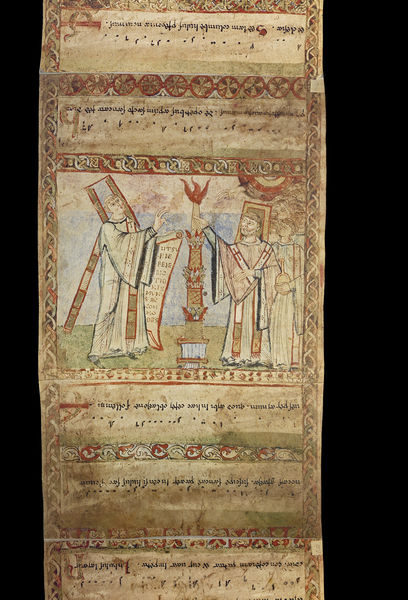
Titel: Exultetrolle, Fragment in 20 Stücken
Standort: Herkunft: Benevent (EU - I - Kampanien)
Institution: Bibliotheca Apostolica Vaticana
Schlagwörter: blau, feuer, himmel, mann, menschen, bunt, männer, schwarz, säule, weiss, zeichnung, gras, rot, wiese, malerei, ornament, teppich, alt, wand, bibel, rahmen, kirche, figur, gewand, gold, farbig, schrift, russland, mauer, farbe, wandteppich, ornamente, flamme, buch, moschee, orient, seite, text, verziert, rolle, pergament, arabisch, griechisch, priester, tapisserie, heiliger, schriftrolle, fresko, taufe, ornamentik, islam, verzierungen, handschrift, mäander, ägypten, zeile, stele, papyrus, freske, alexander, koran, oreint, orthodox, mosche, fsäule, bingen, opfbedeckung, orthodock